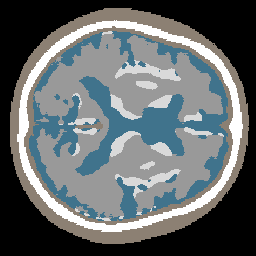
Label: no_lesion